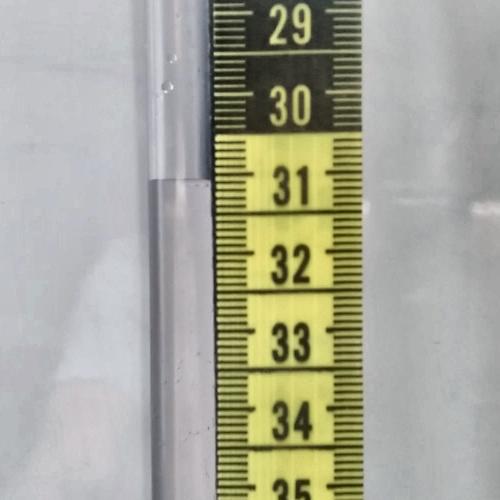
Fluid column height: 31.1 cm